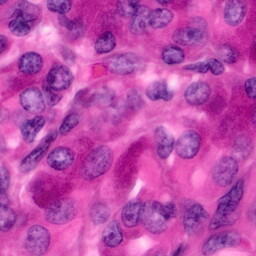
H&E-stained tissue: Pancreatic